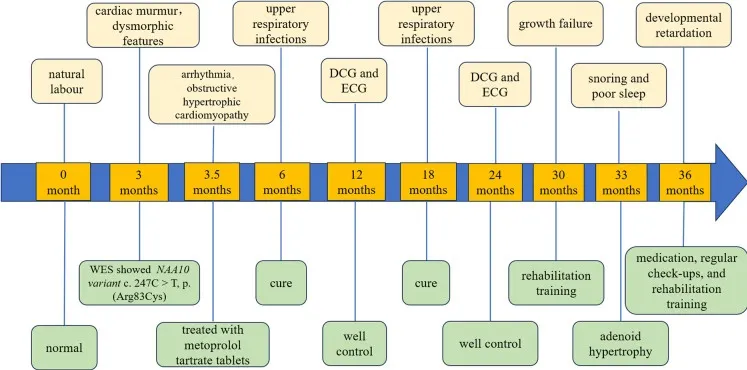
Timeline with relevant data from the episode of care.
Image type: chart (chart)